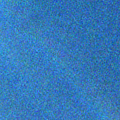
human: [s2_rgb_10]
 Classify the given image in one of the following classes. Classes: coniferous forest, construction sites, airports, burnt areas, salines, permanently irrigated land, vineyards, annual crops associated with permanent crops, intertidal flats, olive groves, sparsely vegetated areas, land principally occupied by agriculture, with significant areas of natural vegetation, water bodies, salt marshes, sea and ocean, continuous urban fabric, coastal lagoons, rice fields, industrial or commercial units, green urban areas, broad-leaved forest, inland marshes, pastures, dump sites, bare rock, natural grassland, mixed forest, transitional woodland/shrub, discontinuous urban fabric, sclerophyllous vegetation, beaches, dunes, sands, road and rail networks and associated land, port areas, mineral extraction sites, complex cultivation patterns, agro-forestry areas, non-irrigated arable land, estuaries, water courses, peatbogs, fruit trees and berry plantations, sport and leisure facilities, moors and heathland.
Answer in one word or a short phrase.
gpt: sea and ocean